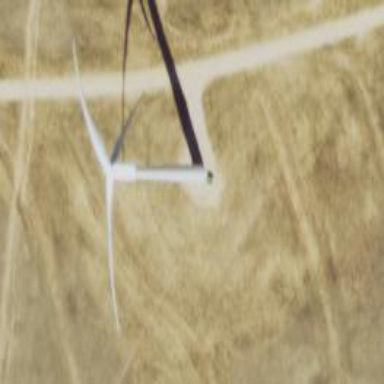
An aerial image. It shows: Wind generator powered by wind. The generator type is horizontal axis and it uses wind turbines.